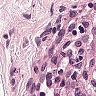
Metastatic tissue present: no